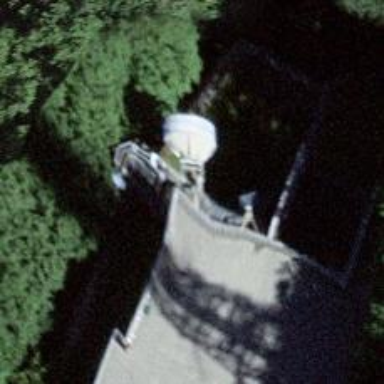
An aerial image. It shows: Antenna.